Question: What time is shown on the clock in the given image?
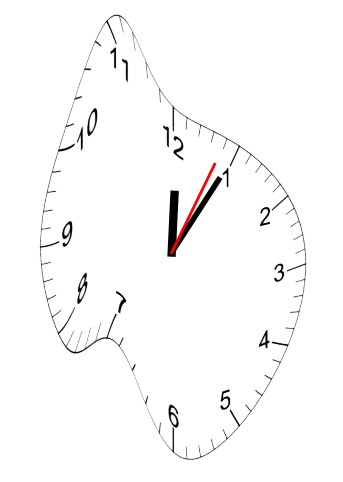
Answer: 12:05:04